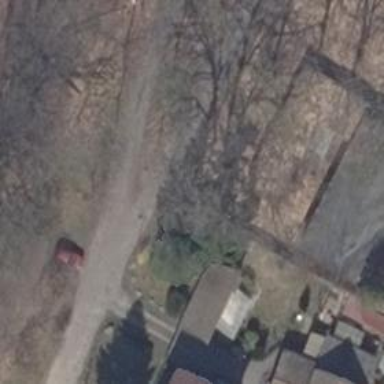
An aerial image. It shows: Residential road with compacted surface.